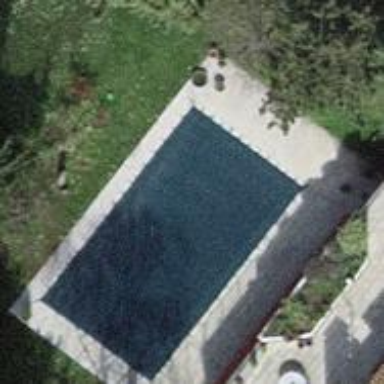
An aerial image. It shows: Swimming pool located in leisure land.